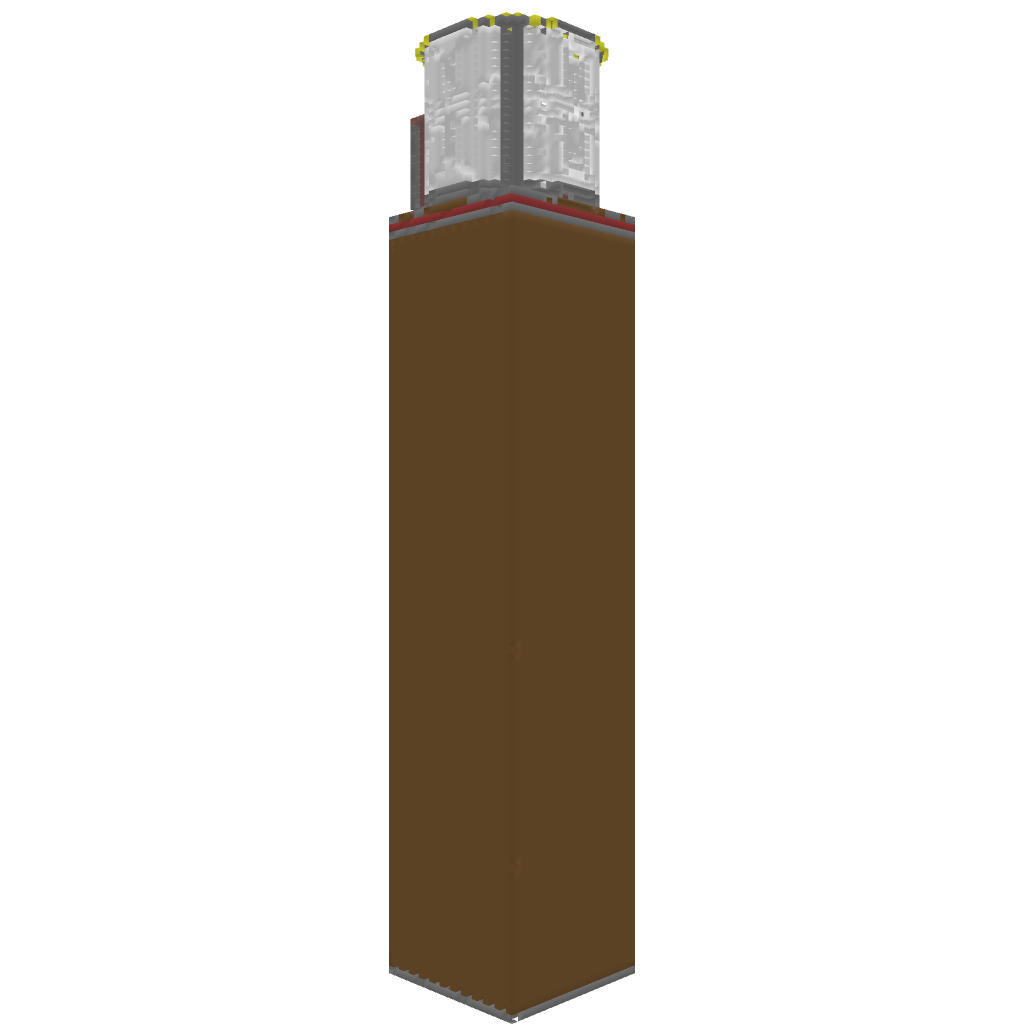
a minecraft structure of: Little Spawn bad low quality